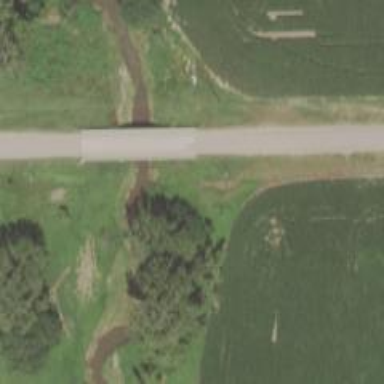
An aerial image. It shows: Unclassified road with bridge.